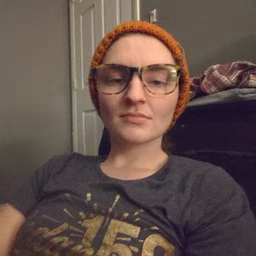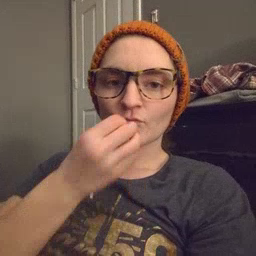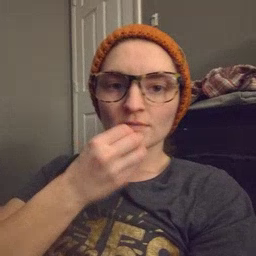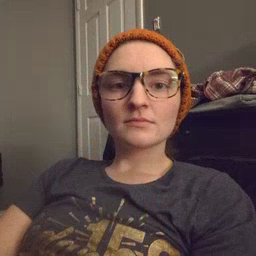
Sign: food